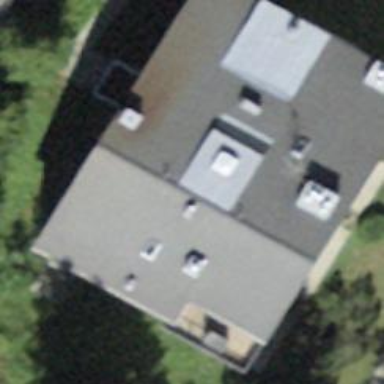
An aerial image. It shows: Building with gabled roof oriented across its structure.